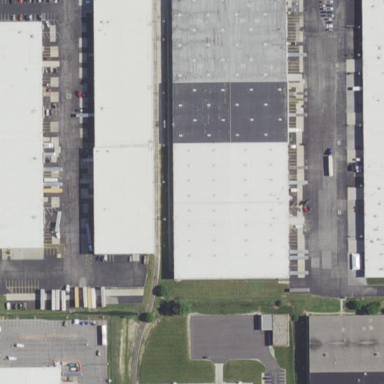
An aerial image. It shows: Warehouse.